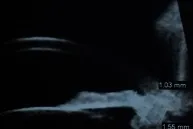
Fig. 2Ultrasound biomicroscopy.
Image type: radiology (ultrasound)